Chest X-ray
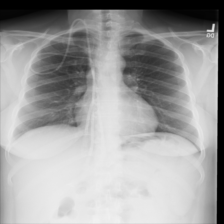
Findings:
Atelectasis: negative
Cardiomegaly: negative
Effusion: negative
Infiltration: negative
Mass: negative
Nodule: negative
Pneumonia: negative
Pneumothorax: negative
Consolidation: negative
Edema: negative
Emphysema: negative
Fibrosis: negative
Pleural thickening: negative
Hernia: negative